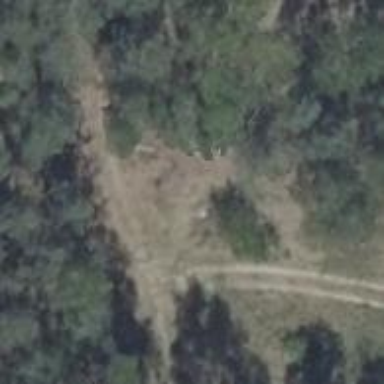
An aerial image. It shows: Hunting stand.